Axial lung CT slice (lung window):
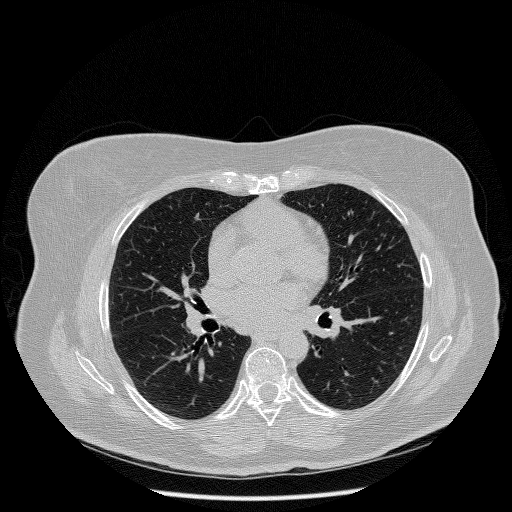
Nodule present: no